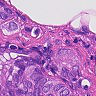
Metastatic tissue present: yes